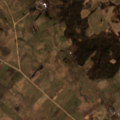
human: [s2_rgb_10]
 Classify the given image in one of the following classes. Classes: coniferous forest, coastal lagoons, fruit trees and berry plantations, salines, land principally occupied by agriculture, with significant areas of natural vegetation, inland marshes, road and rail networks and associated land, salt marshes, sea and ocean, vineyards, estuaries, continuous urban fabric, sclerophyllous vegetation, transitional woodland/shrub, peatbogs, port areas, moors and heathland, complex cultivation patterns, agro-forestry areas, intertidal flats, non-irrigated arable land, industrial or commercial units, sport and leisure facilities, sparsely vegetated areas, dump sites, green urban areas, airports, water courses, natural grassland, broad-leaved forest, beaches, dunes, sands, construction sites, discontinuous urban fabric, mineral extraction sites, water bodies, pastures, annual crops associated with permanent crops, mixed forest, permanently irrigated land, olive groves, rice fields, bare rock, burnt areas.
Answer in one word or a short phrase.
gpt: non-irrigated arable land, complex cultivation patterns, land principally occupied by agriculture, with significant areas of natural vegetation, broad-leaved forest